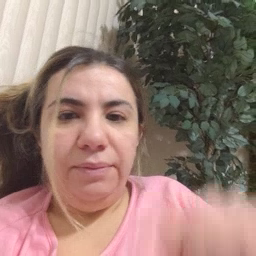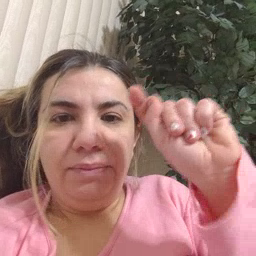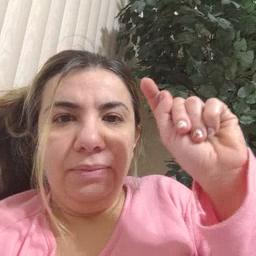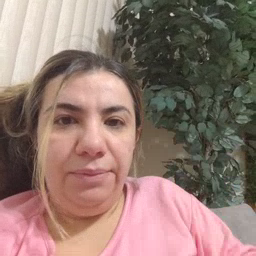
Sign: potty